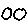
Label: circle